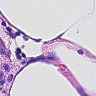
Metastatic tissue present: no